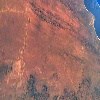
Label: land